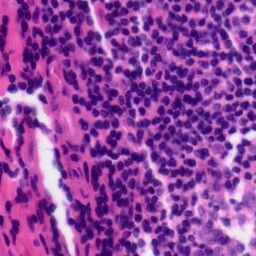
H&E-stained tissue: Tonsil